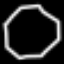
Label: octagon